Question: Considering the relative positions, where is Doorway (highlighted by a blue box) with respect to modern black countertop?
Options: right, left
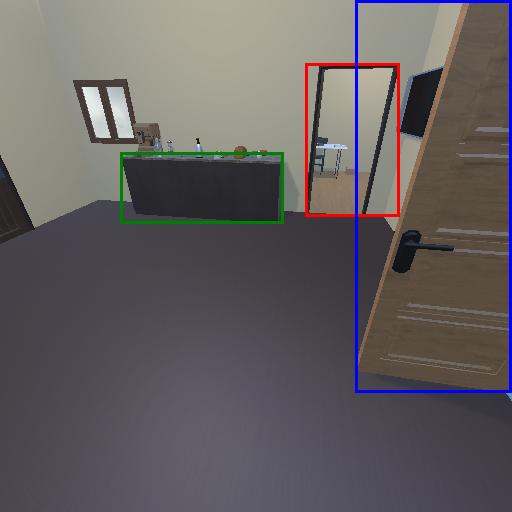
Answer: right